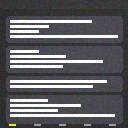
Screen state: on